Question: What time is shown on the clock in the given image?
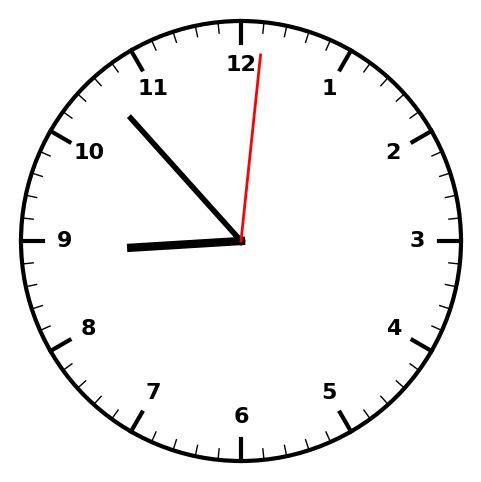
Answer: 08:53:01